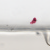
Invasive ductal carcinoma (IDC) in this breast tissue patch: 0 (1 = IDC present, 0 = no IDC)